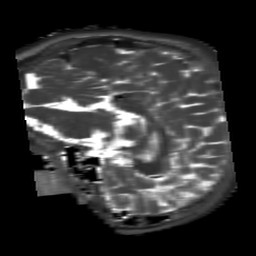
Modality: T2map
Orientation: sagittal
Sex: male
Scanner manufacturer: siemens
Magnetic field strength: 3 T
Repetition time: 4 s